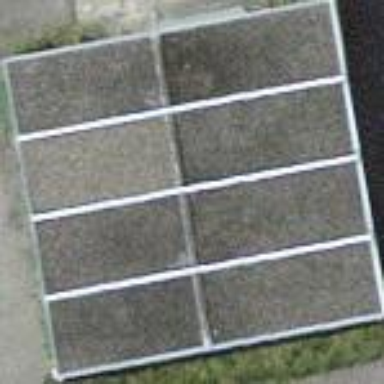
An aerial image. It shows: Garage.